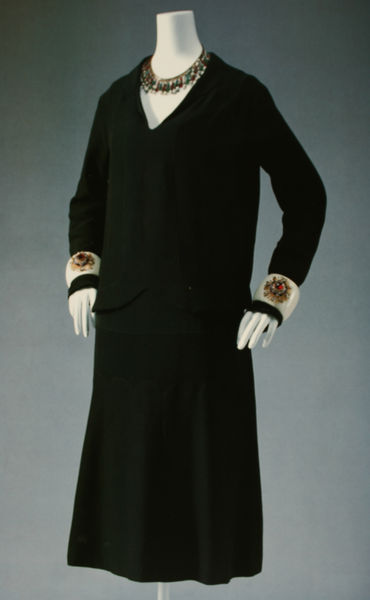
Titel: Kleid
Künstler: Gabrielle Chanel
Standort: Kyoto (Japan)
Institution: Kyoto Costume Institute
Schlagwörter: blau, hand, kopf, umhang, weiß, grün, ausschnitt, blumen, elegant, finger, frau, grau, kleid, schmuck, schwarz, dame, rot, mode, ornament, rock, alt, jacke, arme, falten, kleidung, kragen, lang, silber, spitze, stein, steine, weit, ärmel, hals, hände, gewand, gold, kostüm, mantel, stickerei, stoff, stoffe, borte, perle, perlen, modell, kette, modern, material, falte, spitz, weiblich, wolle, schmal, verzierung, robe, langweilig, halsschmuck, neue sachlichkeit, halskette, abendkleid, foto, fotografie, schlicht, schnitt, schwarzweiß, manschette, manschetten, puppe, kurz, verziert, tracht, armreif, armreifen, glöckchen, reif, taschen, bieder, emblem, blumenmotiv, pullover, rocj, design, schmick, kopflos, lebensreform, reformkleid, zweiteilig, fotof, anziehen, shirt, v ausschnitt, borten, reform, collier, zwanziger jahre, halsausschnitt, dior, fashion, modepuppe, schaufensterpuppe, langärmlig, damenmode, kleiderpuppe, haute couture, chanel, coco chanel, abendrobe, mittellang, altmodisch, befreiung, nobel, almabtrieb, collar, mannequin, schneiderpuppe, hänger, schuck, frauenkleid, adrett, anziehsachen, dreiviertelkleid, dunlegrün, fashio, grün rot gold, handgelenke, jetzt passierts, mach hin, mantwl, modellpuppe, modeständer, opulenter schmuck, pass auf spielerwechsel, umstandsmode, v-kragen, ärmelaufsatz